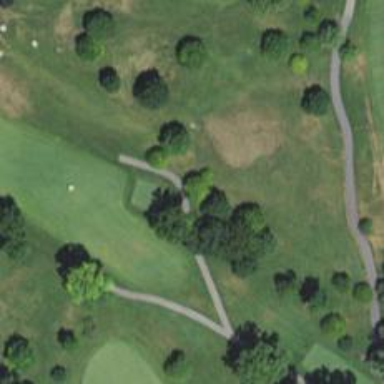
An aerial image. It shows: Service road designated as golf cart path.